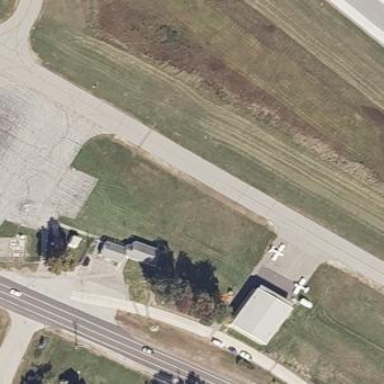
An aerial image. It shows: Apron at the airport with grass surface.